Question: i pushed a xcode project today up to my git repository but
somehow i cannot access this project online via webclient.

The folder '6_Hof_Advanced-iOS' cant be accessed. i cant
click on it to brows the folder. What does this sign
next to the name of the folder mean? why am i not
allowed to access it?
i pushed the directory from gitbash on my windows computer.
everything seemed to work as always. i pushed this folder
also on another git repository. on the other i can access
the folder without any problems.
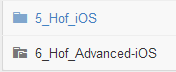
Answer: That icon indicated that git considers '6_Hof_Advanced-iOS' to be a submodule and not a folder. Did you create a submodule intentionally?
This is also the reason you cannot access it. Unless the '.gitmodules' file is committed to the repository as well with URLs in it like 'git://github.com/username/project' GitHub has no way of knowing how to link that directory for viewing.